Question: I want to fill the color in white area for Paint based application
so please give me suggestion for how to do this work..

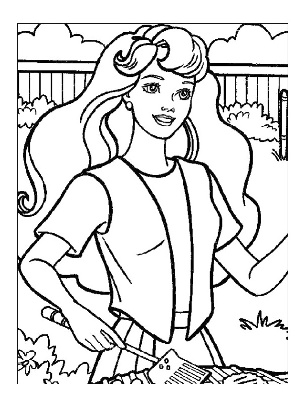
Answer: I found the Solution with Flood fill algoritham
'''
private void FloodFill(Bitmap bmp, Point pt, int targetColor, int replacementColor){
Queue<Point> q = new LinkedList<Point>();
q.add(pt);
while (q.size() > 0) {
Point n = q.poll();
if (bmp.getPixel(n.x, n.y) != targetColor)
continue;
Point w = n, e = new Point(n.x + 1, n.y);
while ((w.x > 0) && (bmp.getPixel(w.x, w.y) == targetColor)) {
bmp.setPixel(w.x, w.y, replacementColor);
if ((w.y > 0) && (bmp.getPixel(w.x, w.y - 1) == targetColor))
q.add(new Point(w.x, w.y - 1));
if ((w.y < bmp.getHeight() - 1)
&& (bmp.getPixel(w.x, w.y + 1) == targetColor))
q.add(new Point(w.x, w.y + 1));
w.x--;
}
while ((e.x < bmp.getWidth() - 1)
&& (bmp.getPixel(e.x, e.y) == targetColor)) {
bmp.setPixel(e.x, e.y, replacementColor);
if ((e.y > 0) && (bmp.getPixel(e.x, e.y - 1) == targetColor))
q.add(new Point(e.x, e.y - 1));
if ((e.y < bmp.getHeight() - 1)
&& (bmp.getPixel(e.x, e.y + 1) == targetColor))
q.add(new Point(e.x, e.y + 1));
e.x++;
}
}}
'''
flood fill in android:
See this <URL>